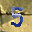
Label: 5